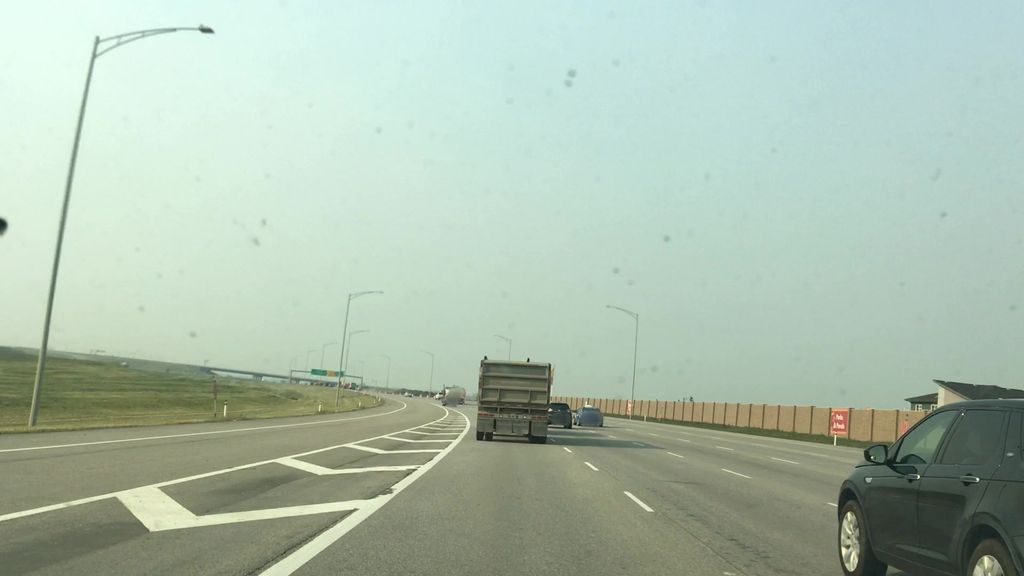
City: edmonton